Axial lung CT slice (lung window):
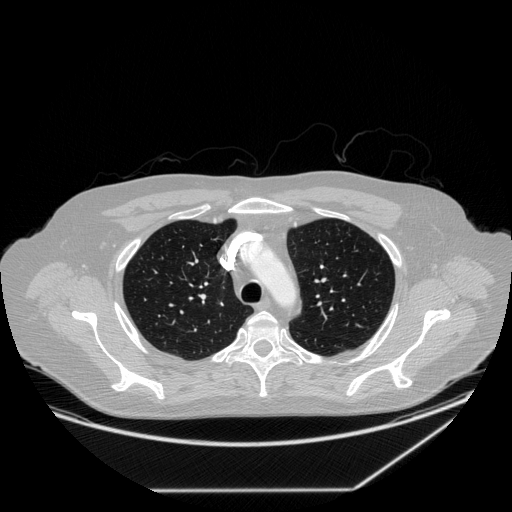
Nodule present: no